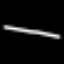
Label: line